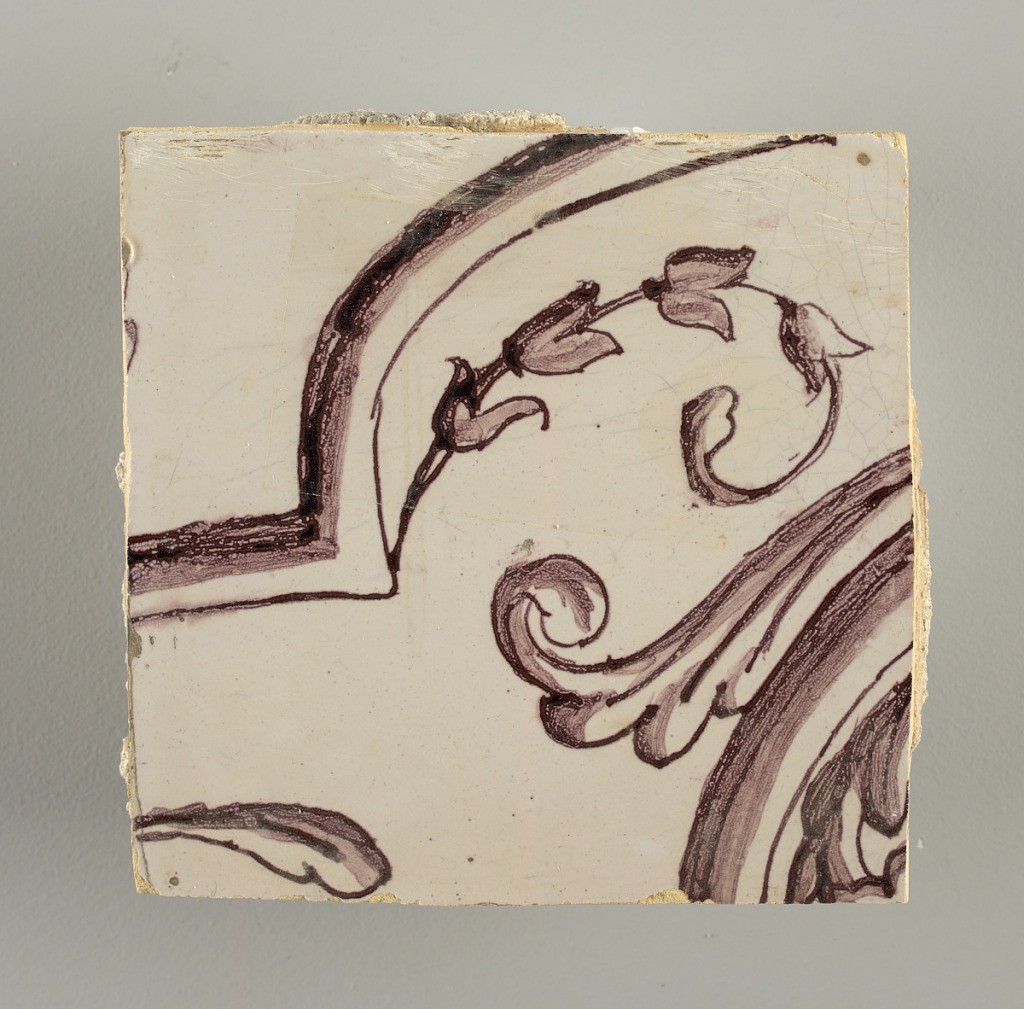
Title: Wall facing
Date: ca. 1725
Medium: Tin-glazed earthenware, underglaze
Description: Horizontal rectangle.  Thirty-seven tiles wide and twenty-one high with opening for door or window nineteen and one-half tiles high and twelve wide.  To left and right of opening, centered canopy above. Left, woman representing Hope, right, a sculputure urn.  Centered above opening, a mascaron.  Arabesque design of foliage.